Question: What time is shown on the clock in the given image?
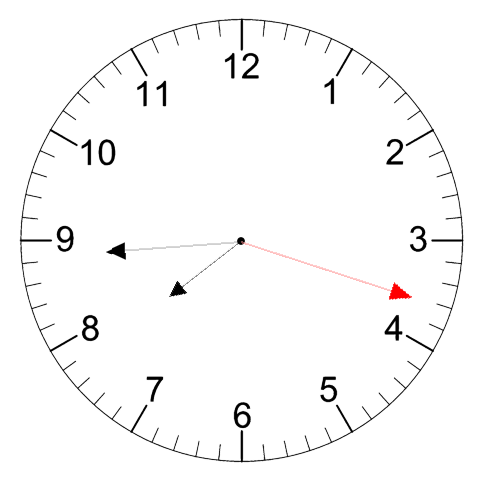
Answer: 07:44:18